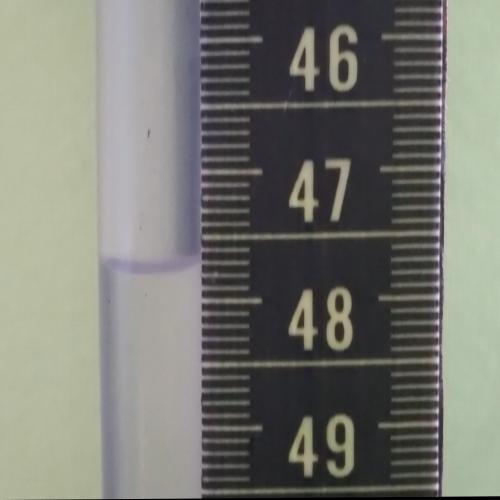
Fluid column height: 47.7 cm